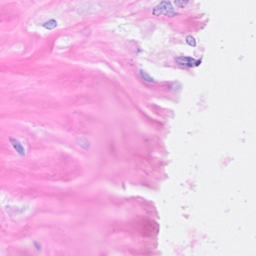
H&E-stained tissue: Breast